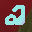
Label: 2